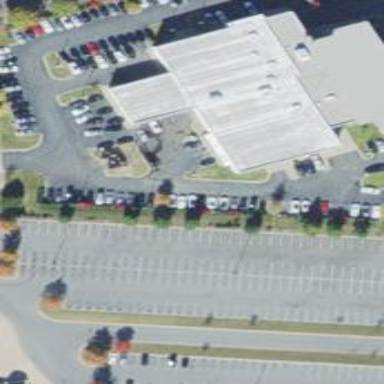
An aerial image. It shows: Retail building.